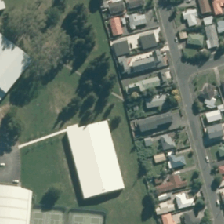
Land cover: urban_parkland